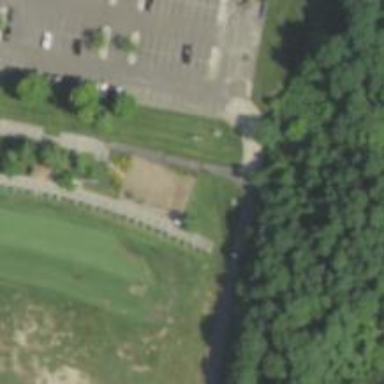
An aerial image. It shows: Pathway for golfing.